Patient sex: M
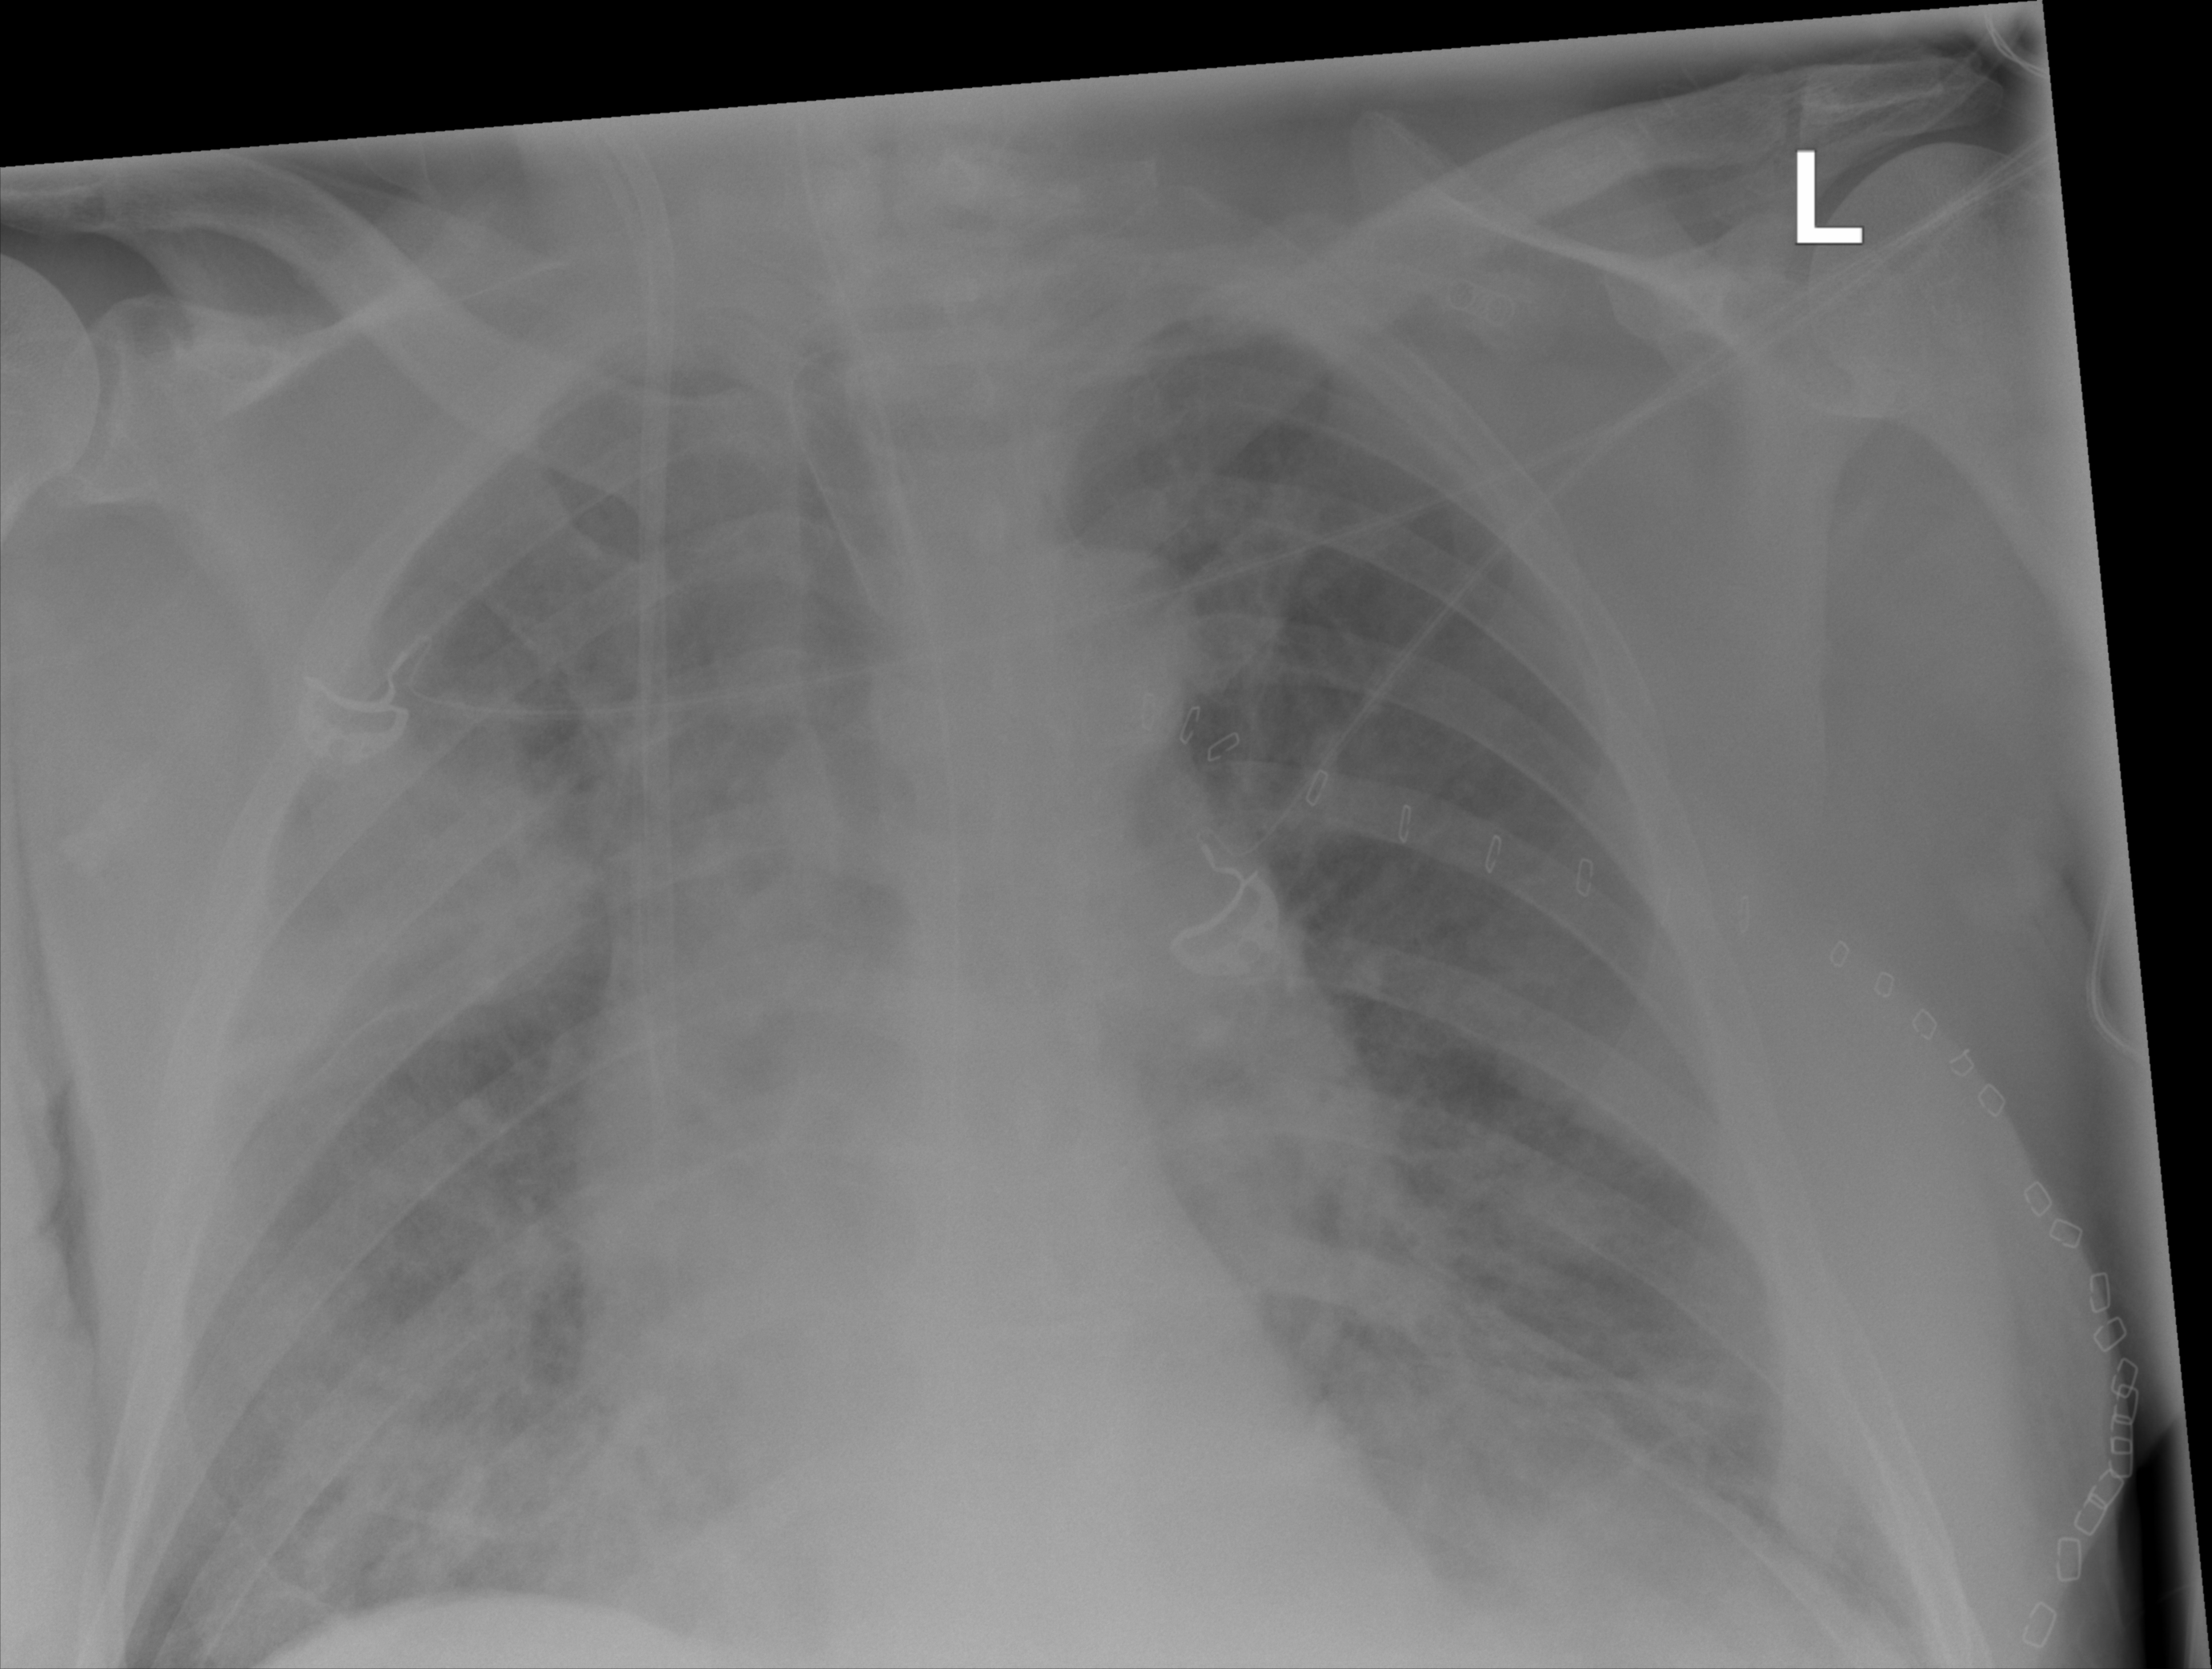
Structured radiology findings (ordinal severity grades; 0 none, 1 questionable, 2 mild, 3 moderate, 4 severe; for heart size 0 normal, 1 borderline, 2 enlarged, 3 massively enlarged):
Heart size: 2
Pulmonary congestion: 2
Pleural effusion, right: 2
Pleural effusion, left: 2
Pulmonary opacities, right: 3
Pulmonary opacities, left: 2
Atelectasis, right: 2
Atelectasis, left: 2